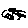
Label: car